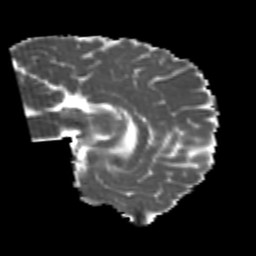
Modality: MD
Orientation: sagittal
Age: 22
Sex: male
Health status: healthy
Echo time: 0.074 s